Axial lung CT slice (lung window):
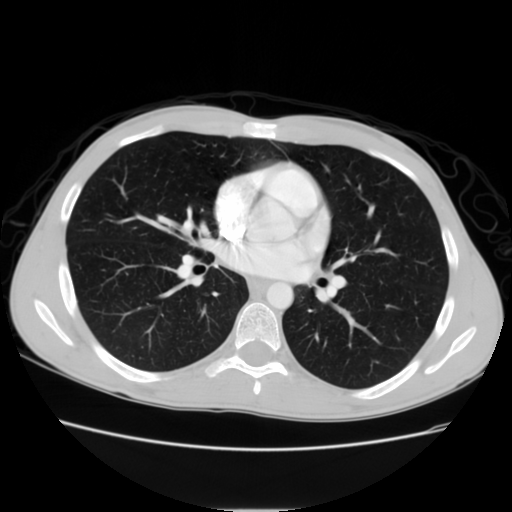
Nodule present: no